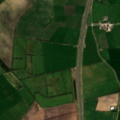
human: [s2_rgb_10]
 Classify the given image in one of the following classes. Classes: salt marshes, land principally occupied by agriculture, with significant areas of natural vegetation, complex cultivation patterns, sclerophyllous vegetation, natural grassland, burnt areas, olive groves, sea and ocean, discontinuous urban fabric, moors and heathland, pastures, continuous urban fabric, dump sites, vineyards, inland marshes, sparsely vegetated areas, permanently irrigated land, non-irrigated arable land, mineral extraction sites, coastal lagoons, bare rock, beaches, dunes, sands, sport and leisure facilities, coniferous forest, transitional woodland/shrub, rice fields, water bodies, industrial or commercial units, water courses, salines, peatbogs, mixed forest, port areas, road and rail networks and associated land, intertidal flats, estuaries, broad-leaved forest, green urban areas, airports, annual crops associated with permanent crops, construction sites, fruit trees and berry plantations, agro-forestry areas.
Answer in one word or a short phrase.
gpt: non-irrigated arable land, pastures